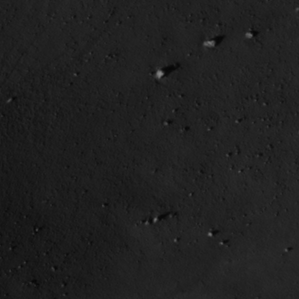
Label: non_frost